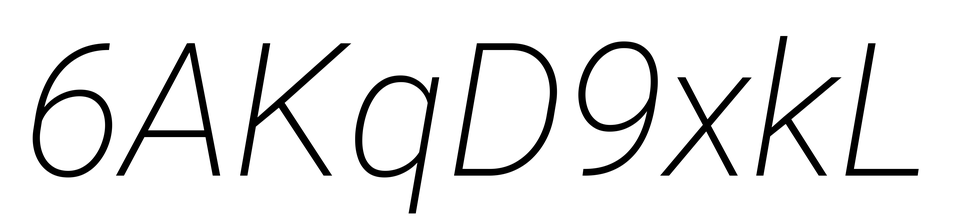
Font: Roboto-Italic_ExtraLight_Italic